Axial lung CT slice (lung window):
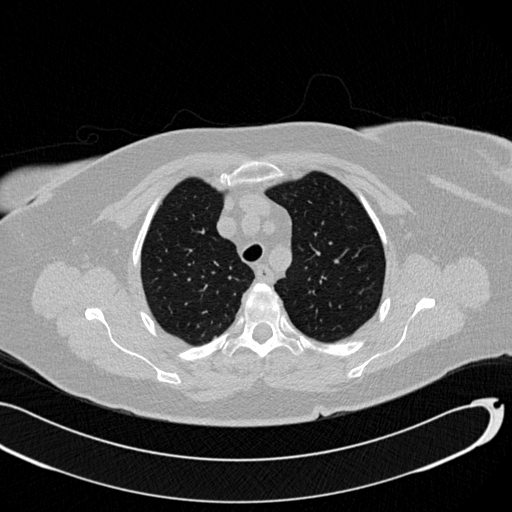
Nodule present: no